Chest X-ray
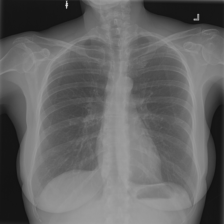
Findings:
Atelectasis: negative
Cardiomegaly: negative
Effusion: negative
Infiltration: negative
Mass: negative
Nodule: negative
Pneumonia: negative
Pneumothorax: negative
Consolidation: negative
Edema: negative
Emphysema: negative
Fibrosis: negative
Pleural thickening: negative
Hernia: negative